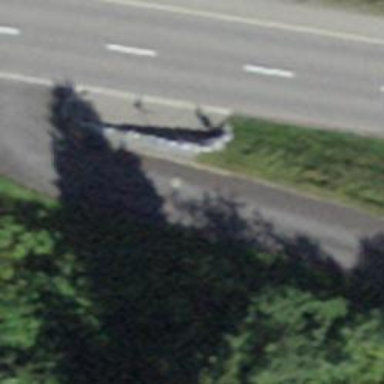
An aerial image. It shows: Bus stop with platform for public transport.